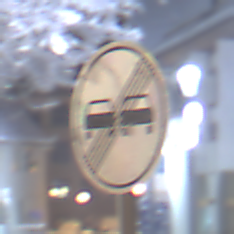
Verkehrszeichen: EndeUeberholverbot
Umgebung: Outdoor, Urban
Tageszeit: Night
Wetter: Overcast
Licht: Artificial
Jahreszeit: Winter
Kontrast: MediumContrast